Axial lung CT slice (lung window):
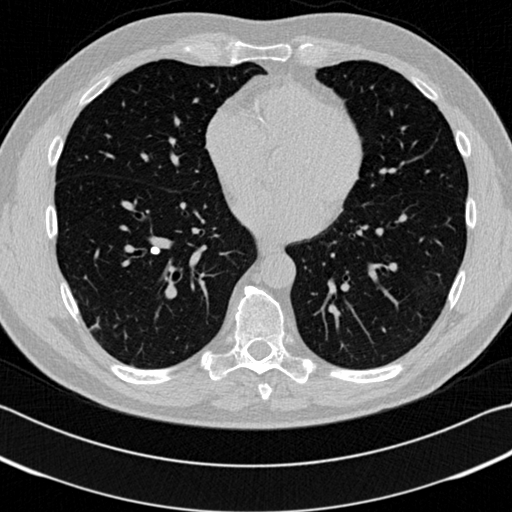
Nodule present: no